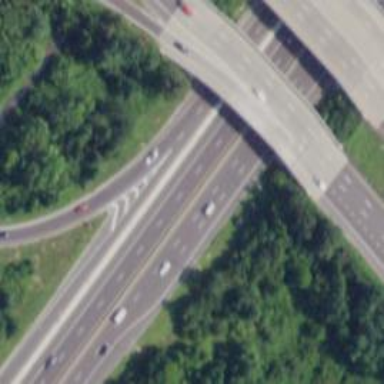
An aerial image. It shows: Urban freeway or expressway trunk route.